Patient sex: M
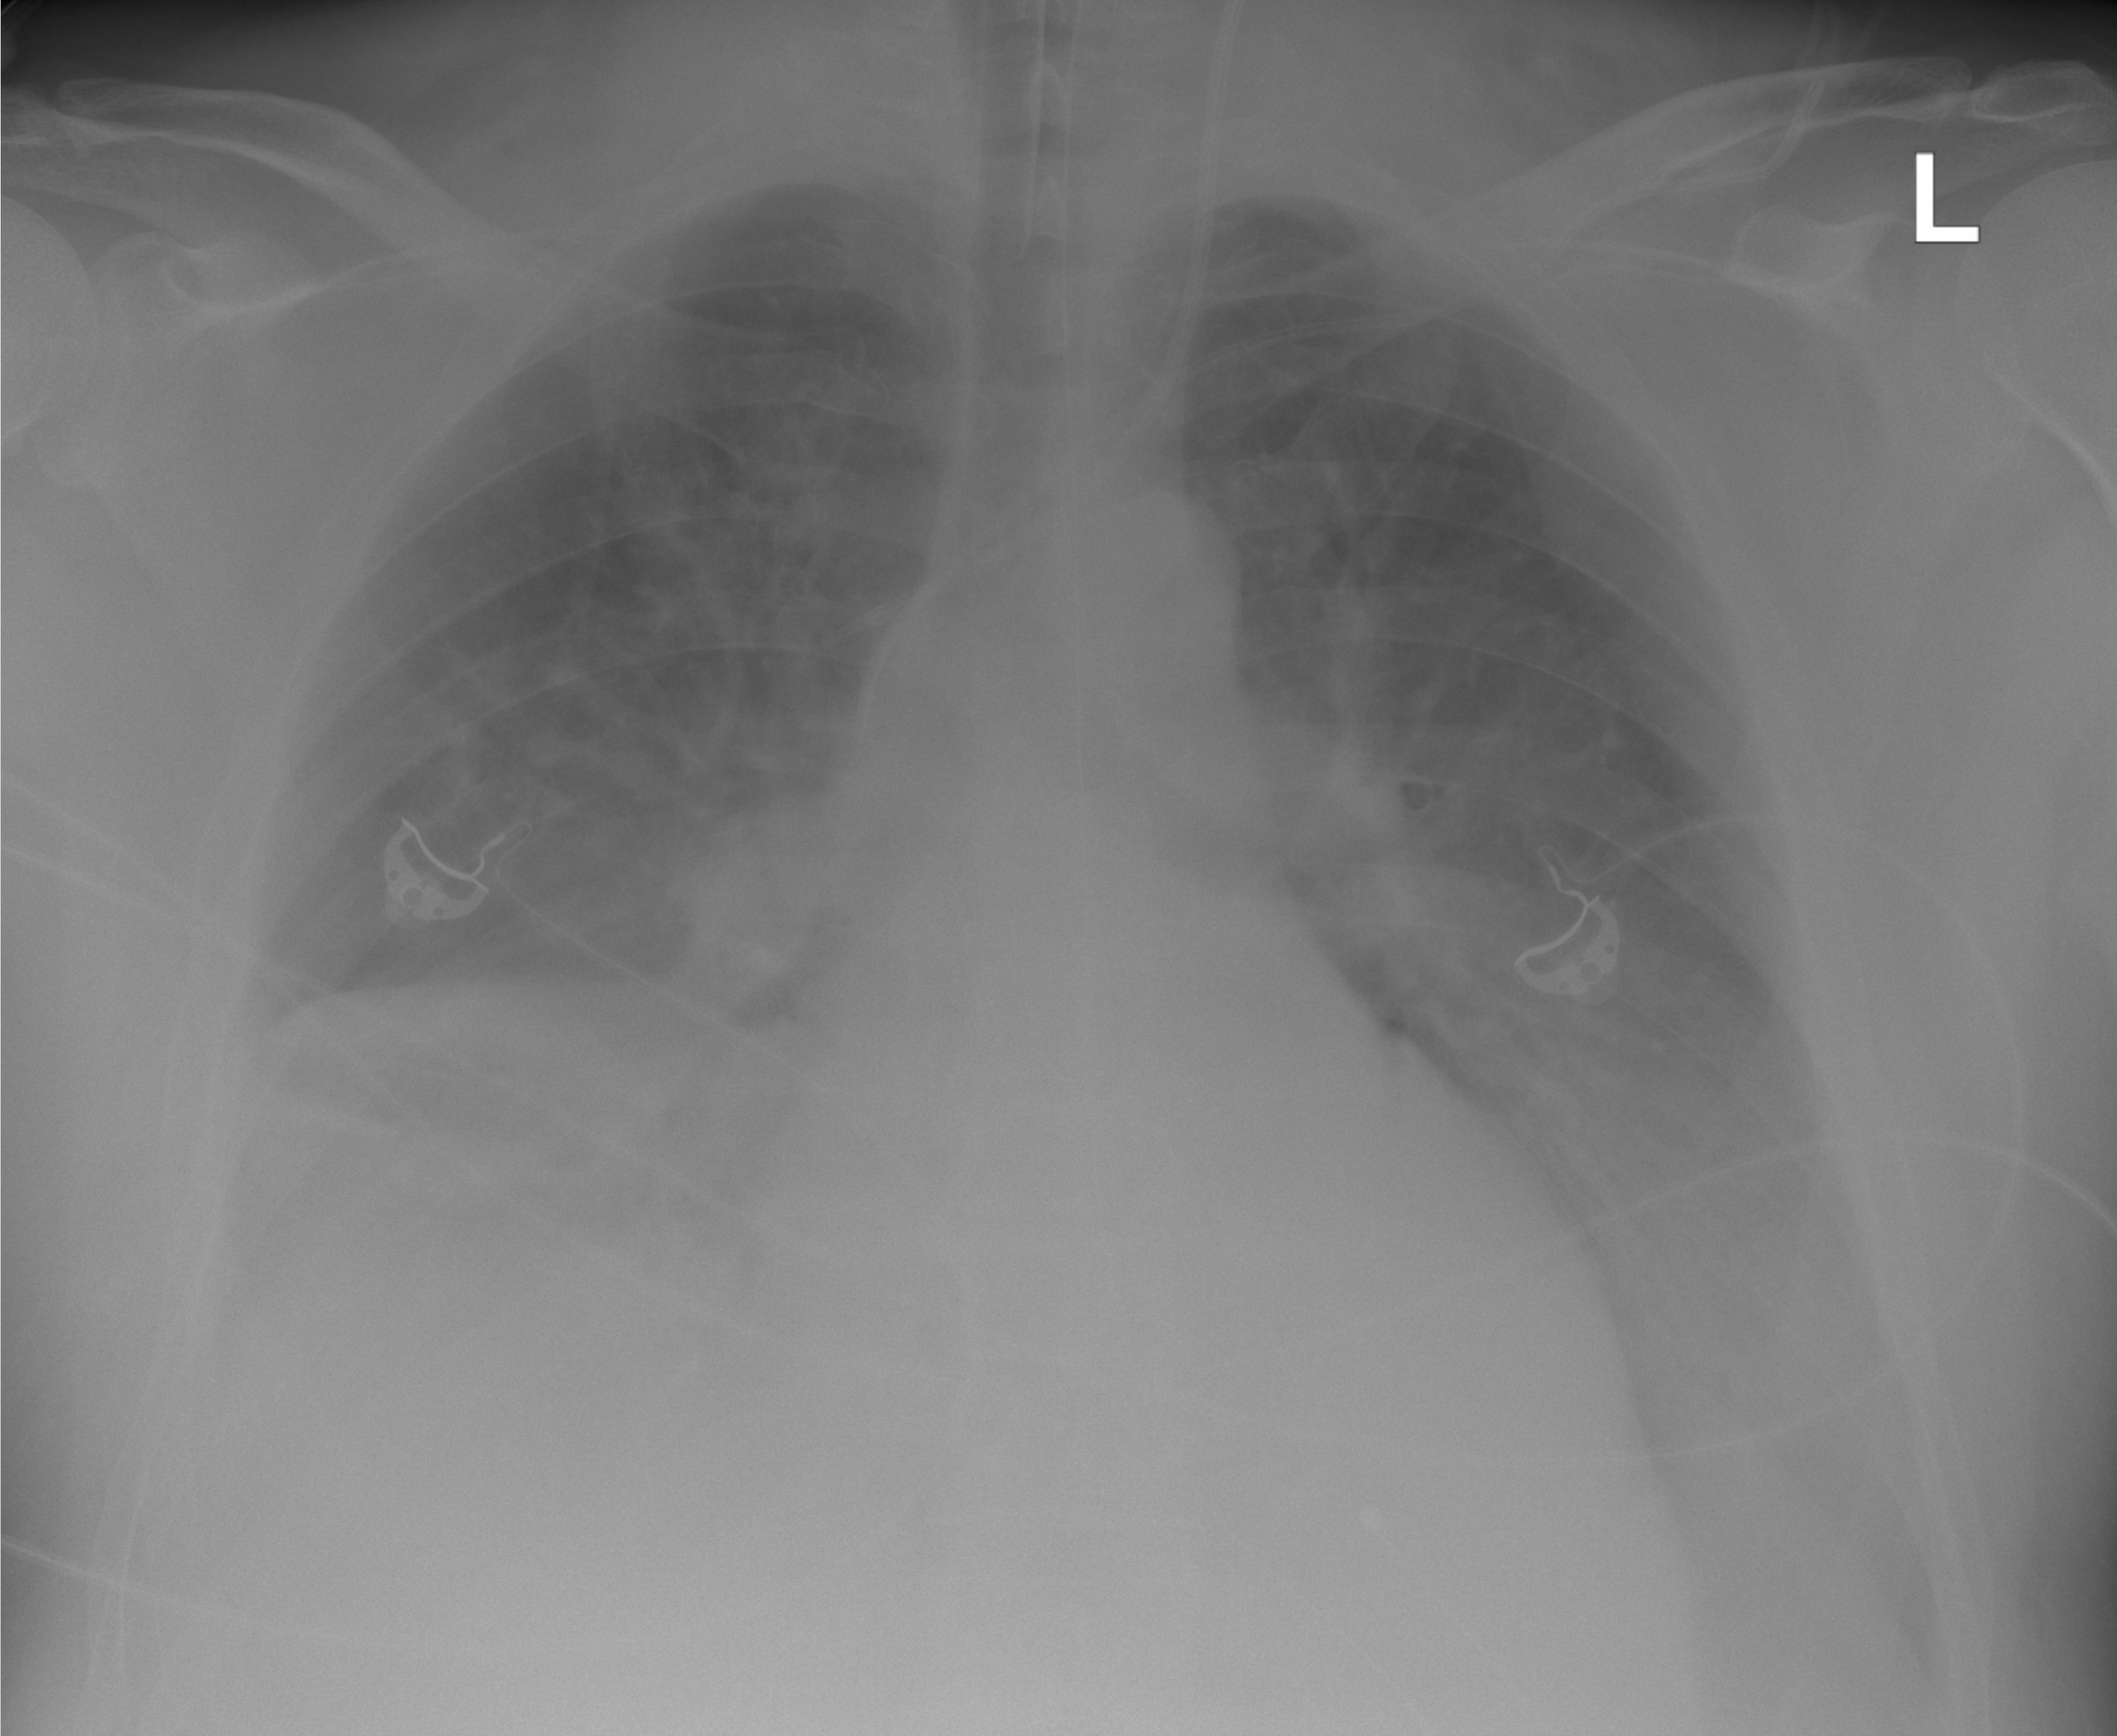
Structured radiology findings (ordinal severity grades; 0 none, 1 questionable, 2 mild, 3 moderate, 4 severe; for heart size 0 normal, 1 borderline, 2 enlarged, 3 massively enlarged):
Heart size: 0
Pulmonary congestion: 0
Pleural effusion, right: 2
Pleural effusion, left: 2
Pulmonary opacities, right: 3
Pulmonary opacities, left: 3
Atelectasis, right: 3
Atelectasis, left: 0